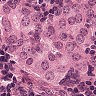
Metastatic tissue present: yes